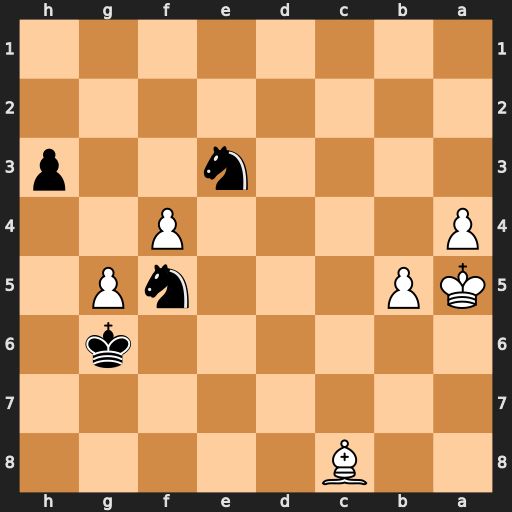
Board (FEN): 2B5/8/6k1/KP3nP1/P4P2/4n2p/8/8
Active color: b
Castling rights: -
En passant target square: -
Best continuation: Nd5 b6 h2 Bxf5+ Kxf5